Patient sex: M
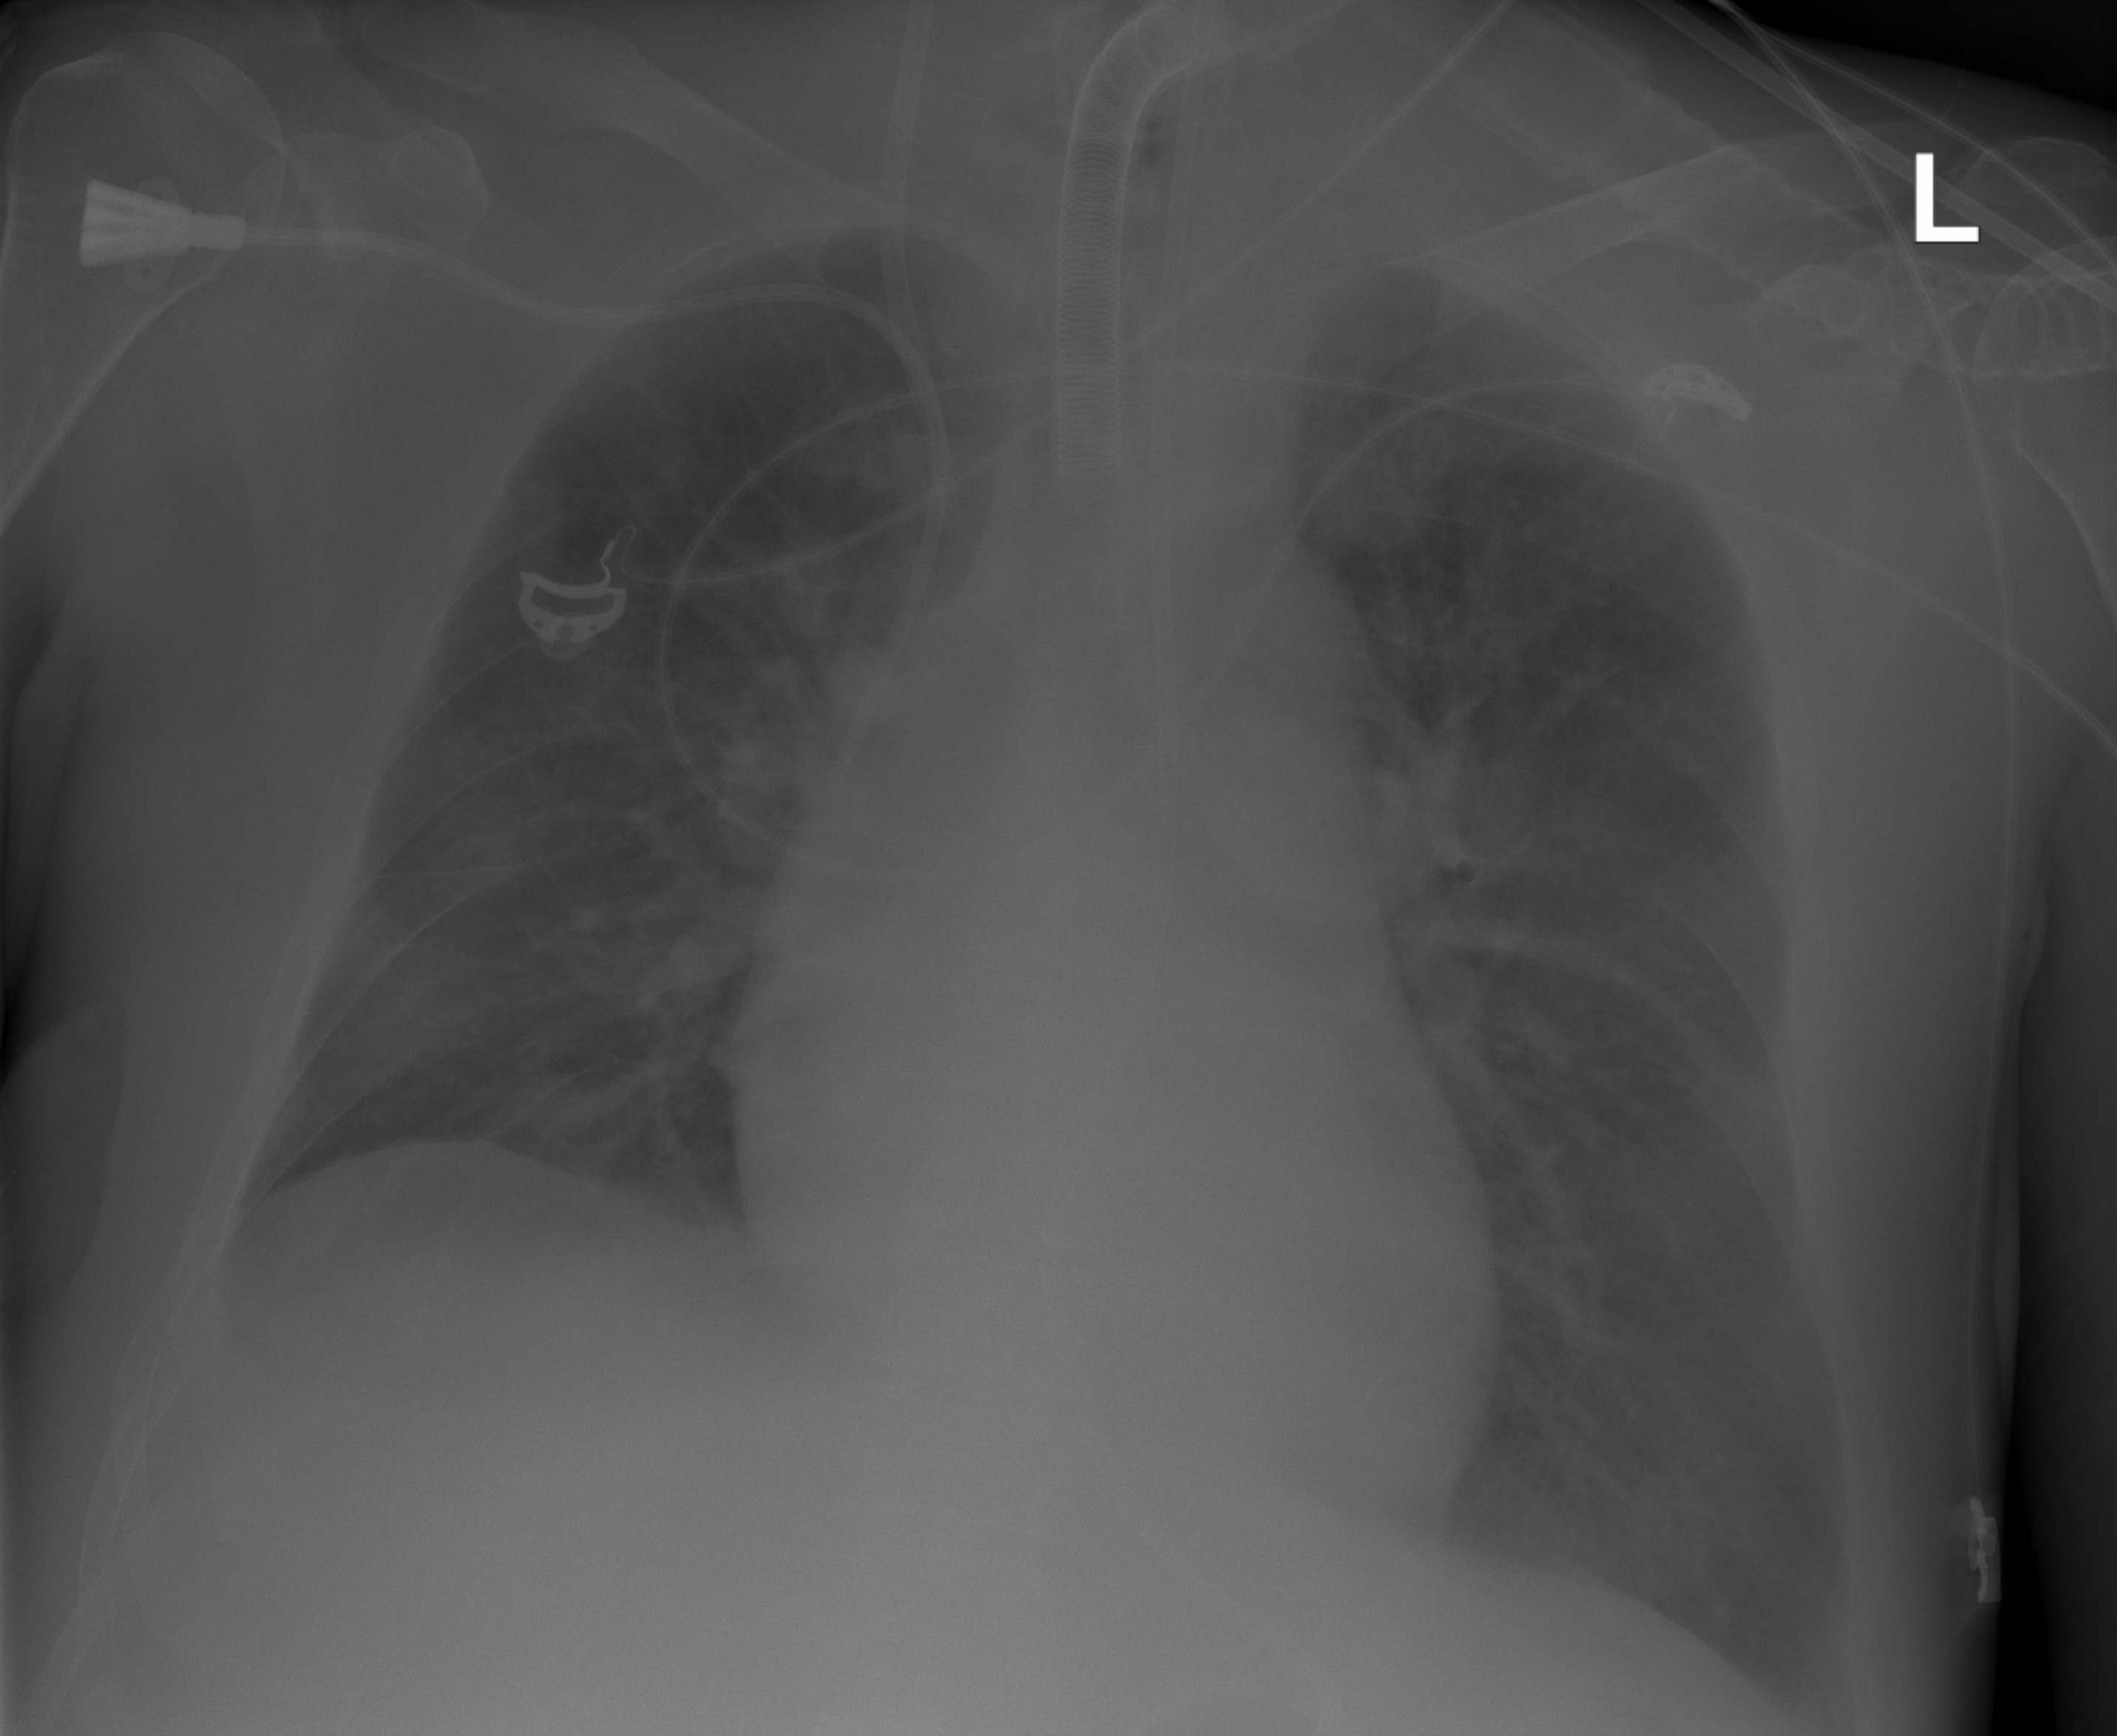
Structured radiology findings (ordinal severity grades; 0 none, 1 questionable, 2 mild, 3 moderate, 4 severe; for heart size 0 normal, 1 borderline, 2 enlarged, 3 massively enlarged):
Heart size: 1
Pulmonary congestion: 2
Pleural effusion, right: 0
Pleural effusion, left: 2
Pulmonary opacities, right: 0
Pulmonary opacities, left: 0
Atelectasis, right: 0
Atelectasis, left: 2